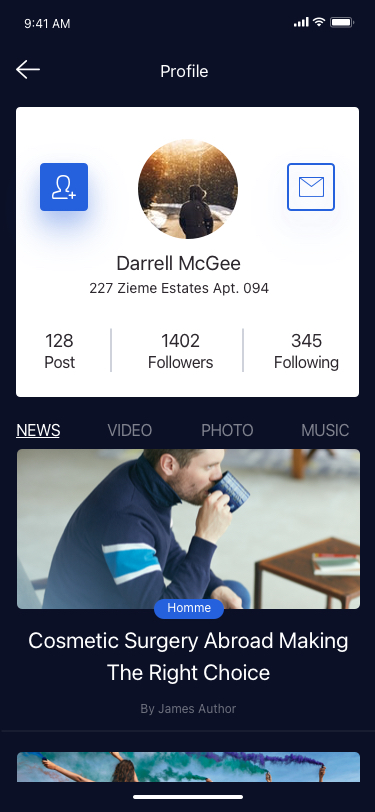
Text in this UI design:
News
photo
Video
Music
Cosmetic Surgery Abroad Making The Right Choice
Homme
By James Author
Post
128
Followers
1402
Following
345
227 Zieme Estates Apt. 094
Darrell McGee
Profile